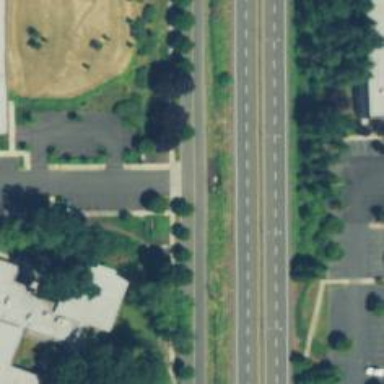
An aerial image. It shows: Tertiary road with sidewalk on the left.